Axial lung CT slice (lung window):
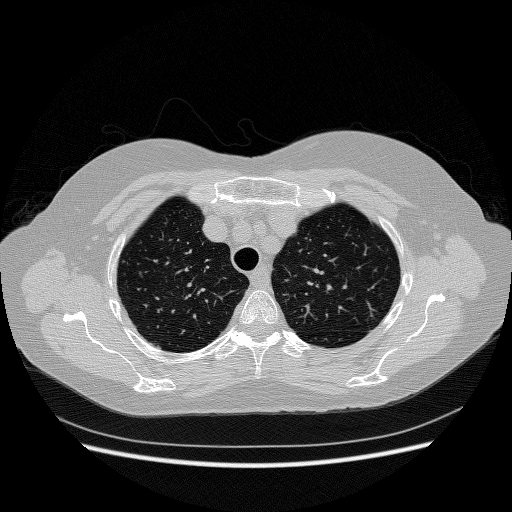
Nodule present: no